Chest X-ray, PA view. Patient: 61 years old, sex M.
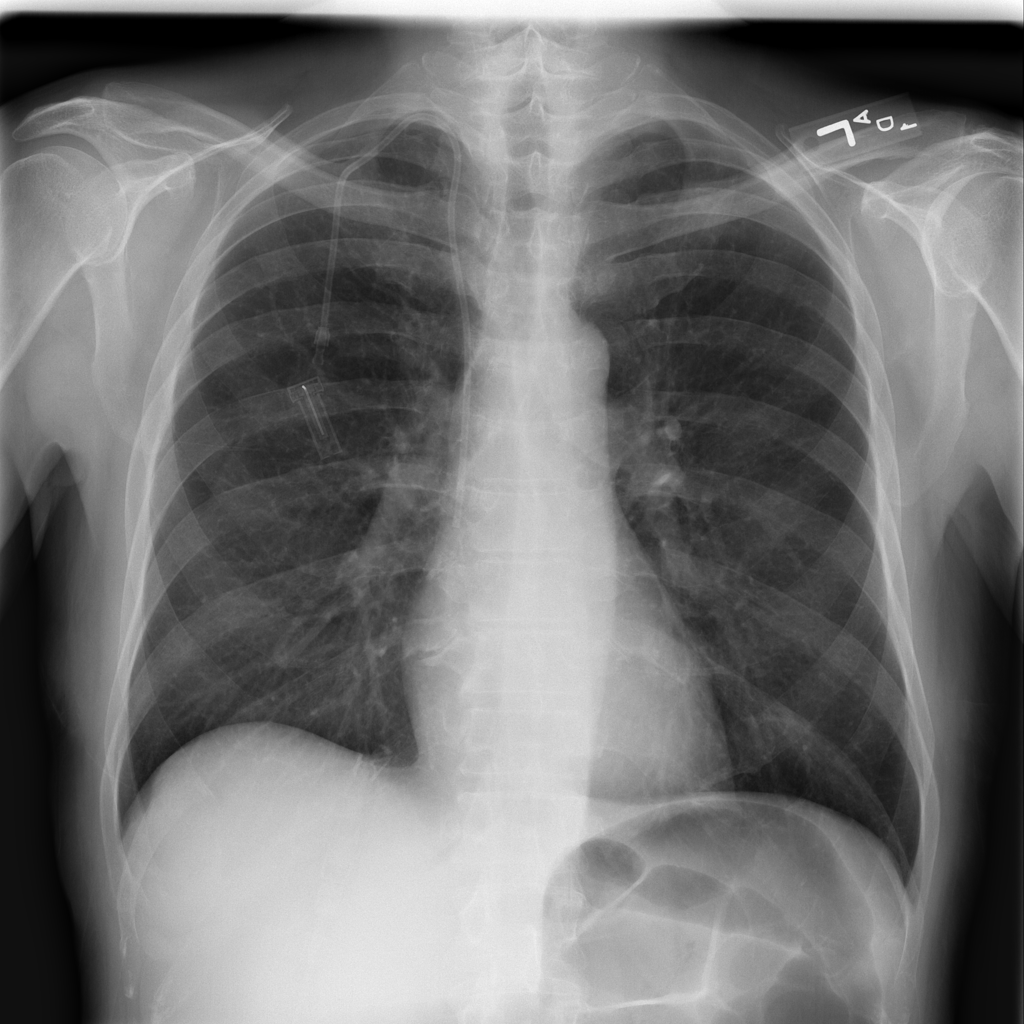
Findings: No Finding